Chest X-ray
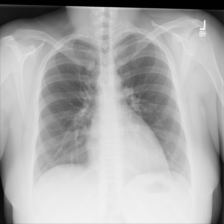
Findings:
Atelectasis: negative
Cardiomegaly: negative
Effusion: negative
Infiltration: negative
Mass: negative
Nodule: negative
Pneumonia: negative
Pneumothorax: negative
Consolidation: negative
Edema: negative
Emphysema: negative
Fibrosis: negative
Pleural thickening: negative
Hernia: negative